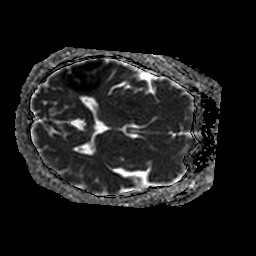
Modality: ADC
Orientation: axial
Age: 65
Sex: male
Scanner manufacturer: philips
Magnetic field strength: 1.5 T
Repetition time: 4.795 s
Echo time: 0.07764 s